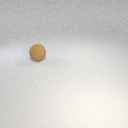
large brown rubber sphere